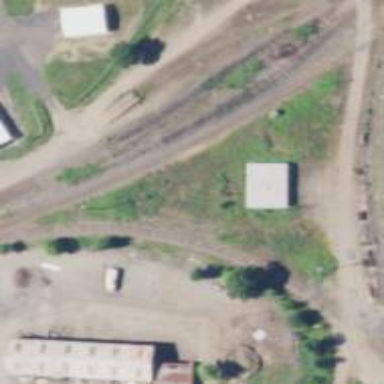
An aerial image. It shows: Railway siding for service.